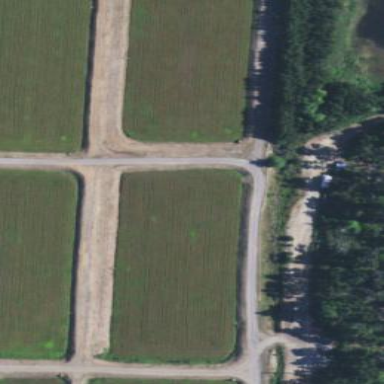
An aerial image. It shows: Farmland with cranberries as the crop.